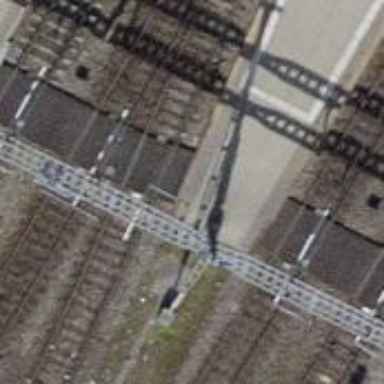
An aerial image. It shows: Level crossing along the railway.